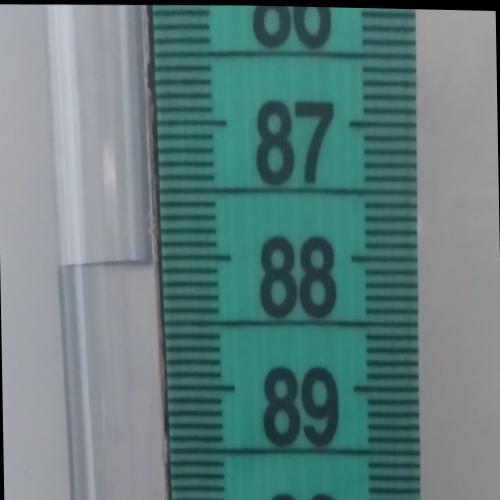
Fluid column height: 88.0 cm